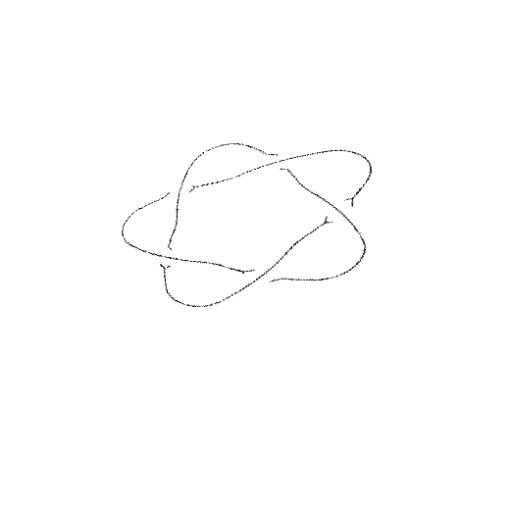
Crossing number: 5